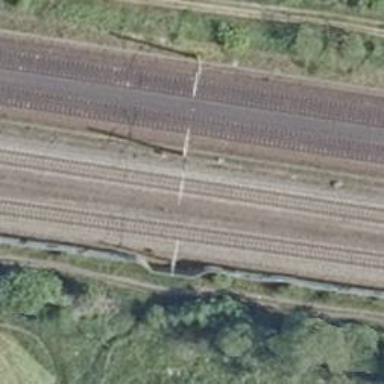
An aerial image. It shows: Railway milestone with catenary mast.